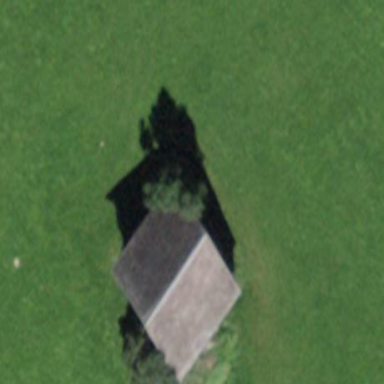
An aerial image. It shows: Barn.